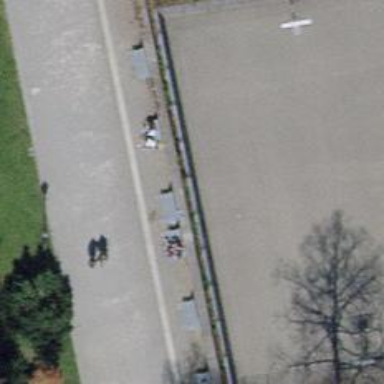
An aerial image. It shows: Bench.